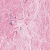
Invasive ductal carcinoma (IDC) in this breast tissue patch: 0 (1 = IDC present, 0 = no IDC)